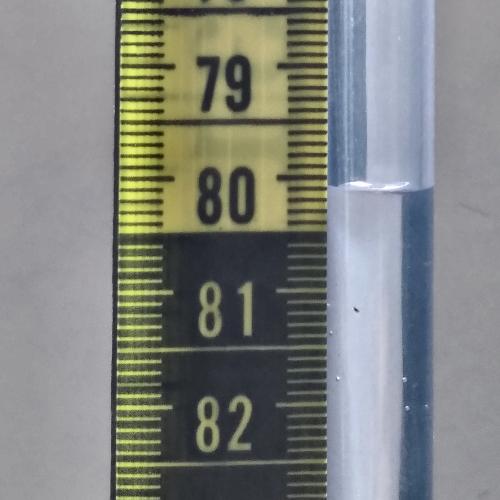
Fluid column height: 80.1 cm